Question: Is it possible to disable a check box from the moment a UI is run?
I have two steps in my UI. I would like the check boxes of step 2 to remained unchecked until a box in step one is selected.
Is this possible? I can't figure out how to do it with signal/slot.
In the image below I would like Step 2 to be disabled until a box in step 2 is clicked.

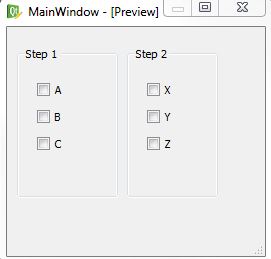
Answer: To disable checkboxes by default in Qt Designer, set the property accordingly (it's at the top of the QWidget section).
For managing the state of the checkboxes, I would suggest adding each set of checkboxes to a <URL>:
'''
self.group1 = QtGui.QButtonGroup(self)
self.group1.setExclusive(False)
self.group1.addButton(self.checkboxA)
self.group1.addButton(self.checkboxB)
self.group1.addButton(self.checkboxC)
self.group1.buttonClicked.connect(self.handleStepOneButtons)
# self.group2 = QtGui.QButtonGroup(self)
# ...
# self.group2.buttonClicked.connect(self.handleStepTwoButtons)
'''
And then the handler for the Step 1 checkboxes can control the state of the Step 2 checkboxes like this:
'''
def handleStepOneButtons(self, button):
checked = (self.group1.checkedButton() is not None)
for checkbox in self.group2.buttons():
checkbox.setEnabled(checked)
'''